Question: I know there are many custom implementation of CheckBoxListFor helper method to fill up the missing feature in the MVC framework. But I am not ready to use them just yet. I am interested in creating a checkbox list using MVC 4 or 5 provided features only. So, I created this model class:
And here is the controller class:
And here is the razor view:
'''
@model MvcApplication1.Models.FruitViewModel
@{
ViewBag.Title = "Index";
}
<h2>Select your favorite fruits</h2>
@using (Html.BeginForm("Index", "Fruit"))
{
<p>Using Html helper method:</p>
for (int i = 0; i < Model.Fruits.Count; i++)
{
@Html.CheckBoxFor(m => m.Fruits[i].Selected) @Model.Fruits[i].Name<br />
}
<p>Plain html without html helper</p>
for (int i = 0; i < Model.Fruits.Count; i++)
{
<input type="checkbox" name="SelectedFruits" value="@Model.Fruits[i].Id" checked="@Model.Fruits[i].Selected" />
@Model.Fruits[i].Name<br />
}
<input type="submit" name="submit" value="Submit" />
}
'''
Here are the problems I am having:
1. The plain HTML version will populate the SelectedFruits collection with my selected fruits' Ids properly, as you can see from the screen shot. But when the page refreshes after post back, the selected checkboxes status is reset to not checked.
2. The version using the Html helper CheckBoxFor will not populate my SelectedFruits collection with my selected fruits' IDs, although it does seem to maintain the check box status as checked after post back completes.
So, in either case, there is a big problem.
What is the correct way to set up a checkbox list such that I can get the SelectedFruits collection populated correctly and the status of the checkboxes maintained after form post completes (important when I add other stuff on the page and if validation fails).
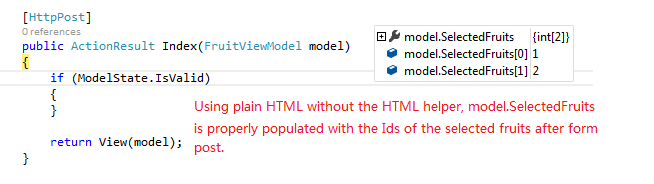
Answer: I would suggest that you can use the following solution,
Controller Change [Only the Get Method to set the data for the view to display]
'''
public ActionResult Index()
{
FruitViewModel model = new FruitViewModel();
model.Fruits = new List<Fruit>
{
new Fruit{Id=1, Name="Apple", Selected = false},
new Fruit{Id=2, Name="Banana", Selected = false},
new Fruit{Id=3, Name="Cherry", Selected = false},
new Fruit{Id=4, Name="Durian", Selected = false},
new Fruit{Id=5, Name="Elderweiss Grape", Selected = false}
};
return View(model);
}
'''
FruitModel Change, we are setting the property to be populated dynamically based on the fruits that the user has selected.
'''
public int[] SelectedFruits
{
get
{
return Fruits != null && Fruits.Count > 0
? Fruits.Where(f => f.Selected == true).Select(f => f.Id).ToArray()
: new int[0];
}
set { }
}
'''
View Page Change [Index.cshtml]
'''
for (int i = 0; i < Model.Fruits.Count; i++)
{
@Html.CheckBoxFor(m => m.Fruits[i].Selected) @Model.Fruits[i].Name<br />
@Html.HiddenFor(m => m.Fruits[i].Id)
@Html.HiddenFor(m => m.Fruits[i].Name)
}
'''
The problem that I found in your code was that you have used the checkbox name property as "SelectedFruits" in the html for the checkbox that you have manually rendered. Whereas the markup rendered by the Html Helper is having the name of "Fruits[0].Selected" etc...
Hence, the selected fruits was not properly modelbound.
Kindly verify the currently generated markup and post your feedback in case of any queries.